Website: walmart
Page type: cart
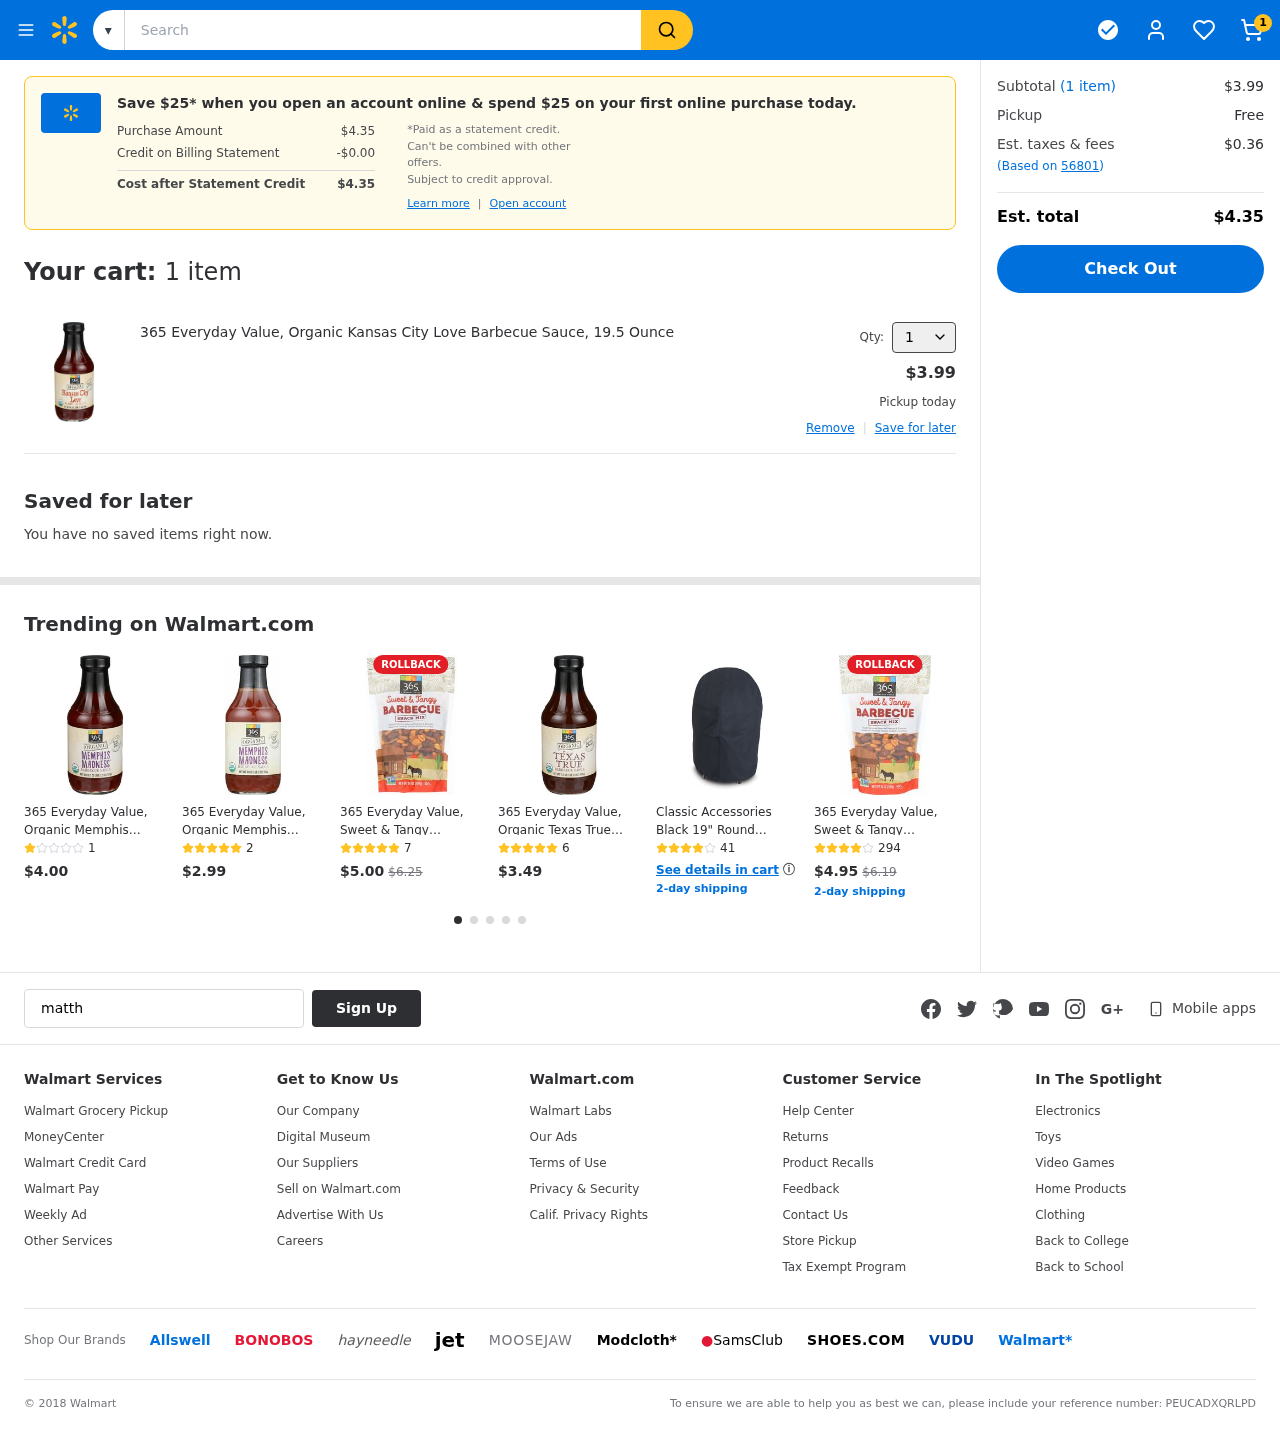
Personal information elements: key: PII_EMAIL
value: matthew.rhodes@hotmail.com
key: PII_POSTCODE
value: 56801
Product elements: key: PRODUCT1_NAME
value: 365 Everyday Value, Organic Kansas City Love Barbecue Sauce, 19.5 Ounce
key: PRODUCT1_PRICE
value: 3.99
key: PRODUCT1_QUANTITY
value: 1
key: PRODUCT2_NAME
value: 365 Everyday Value, Organic Memphis Madness Barbecue Sauce, 18.5 Ounce
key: PRODUCT2_NUM_RATINGS
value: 1
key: PRODUCT2_PRICE
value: $4.00
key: PRODUCT3_NAME
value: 365 Everyday Value, Organic Memphis Madness Barbecue Sauce, 18 oz
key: PRODUCT3_NUM_RATINGS
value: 2
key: PRODUCT3_PRICE
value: $2.99
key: PRODUCT4_NAME
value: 365 Everyday Value, Sweet & Tangy Barbecue Snack Mix, 14 oz
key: PRODUCT4_NUM_RATINGS
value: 7
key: PRODUCT4_PRICE
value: $5.00
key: PRODUCT4_ORIGINAL_PRICE
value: $6.25
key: PRODUCT5_NAME
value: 365 Everyday Value, Organic Texas True Barbecue Sauce, 17.5 oz
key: PRODUCT5_NUM_RATINGS
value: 6
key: PRODUCT5_PRICE
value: $3.49
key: PRODUCT6_NAME
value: Classic Accessories Black 19" Round Barbecue Grill Cover, Black
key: PRODUCT6_NUM_RATINGS
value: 41
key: PRODUCT7_NAME
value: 365 Everyday Value, Sweet & Tangy Barbecue Snack Mix, 14 oz
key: PRODUCT7_NUM_RATINGS
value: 294
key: PRODUCT7_PRICE
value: $4.95
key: PRODUCT7_ORIGINAL_PRICE
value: $6.19
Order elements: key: ORDER_NUM_ITEMS
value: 1
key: ORDER_TOTAL
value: $4.35
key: ORDER_NUM_ITEMS
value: (1 item)
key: ORDER_NUM_ITEMS
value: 1 item
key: ORDER_SUBTOTAL
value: $3.99
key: ORDER_TAX
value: $0.36
Search elements: key: HEADER_SEARCH
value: Search